A time-domain vibration trace from a rotating-machine test bench is shown. Diagnose the rotating machine from this image, choosing from: normal, misalignment, unbalance, looseness.
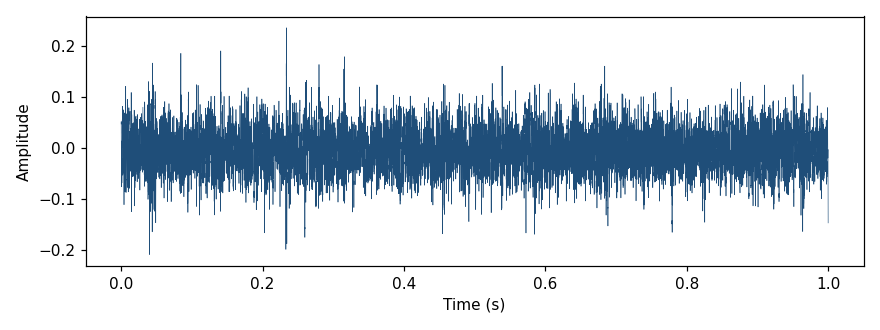
Answer: misalignment